Field crop: maize
Growth stage: 2
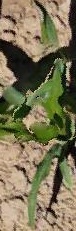
Species: maize